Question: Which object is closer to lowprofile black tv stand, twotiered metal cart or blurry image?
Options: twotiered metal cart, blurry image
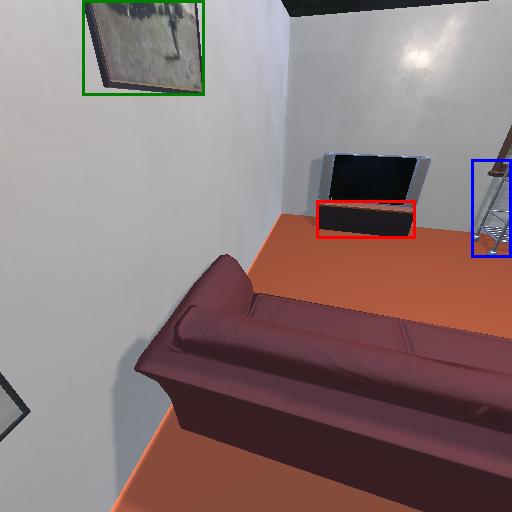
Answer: twotiered metal cart